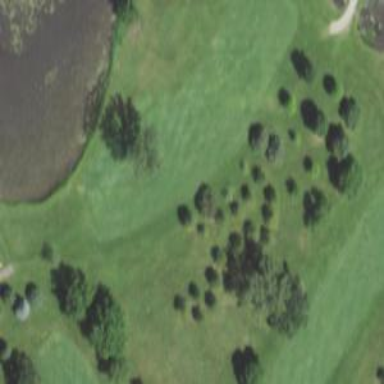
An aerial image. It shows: View of golf hole.